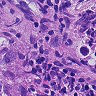
Metastatic tissue present: yes